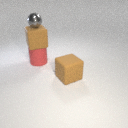
large red rubber cylinder below small gray metal sphere